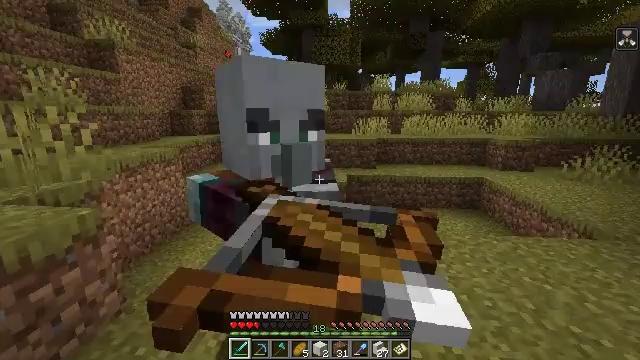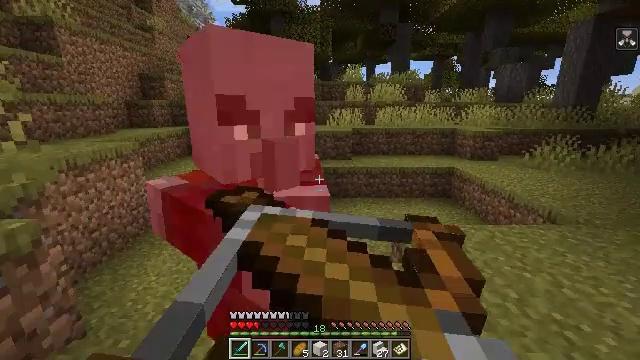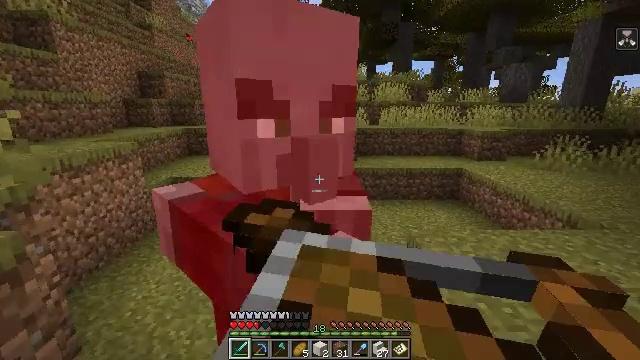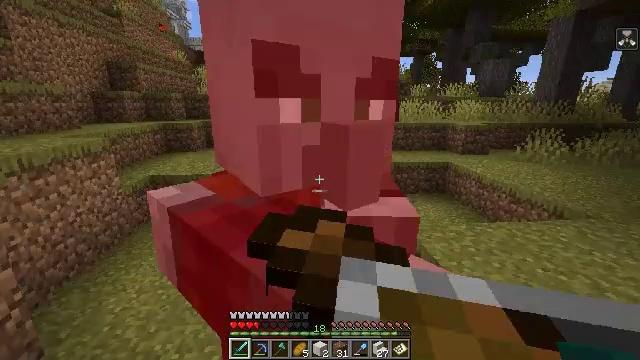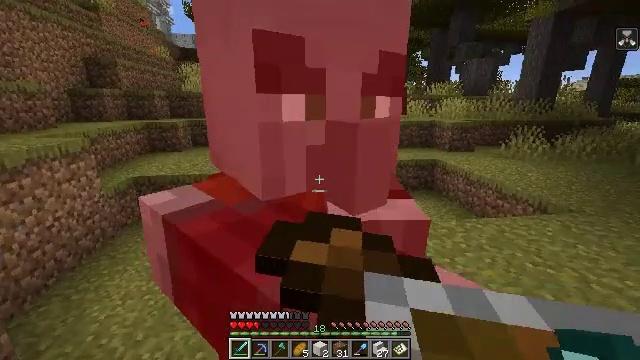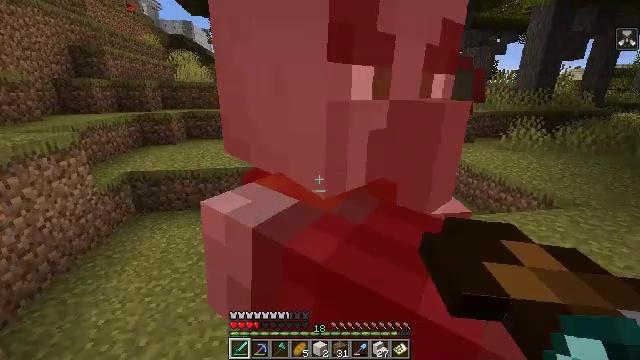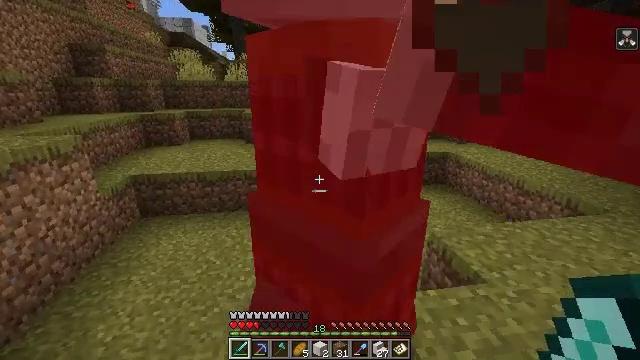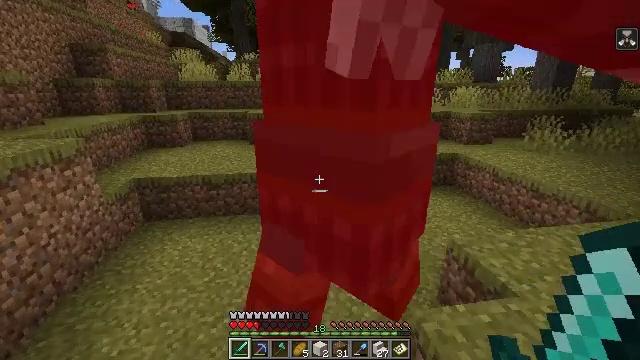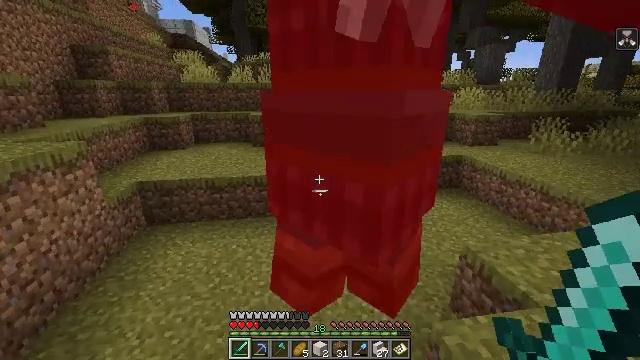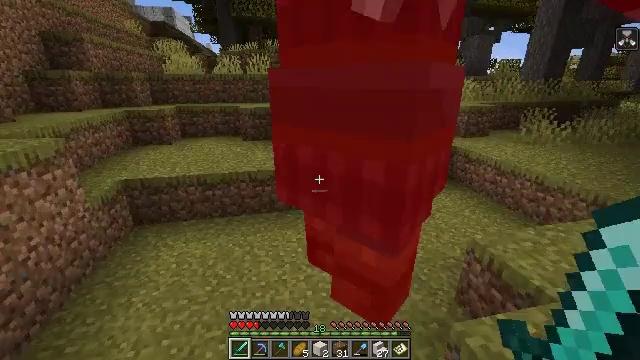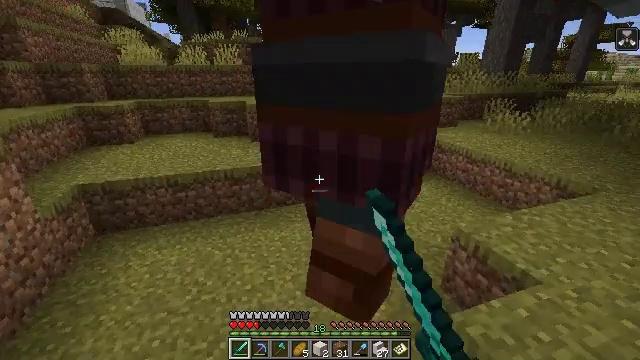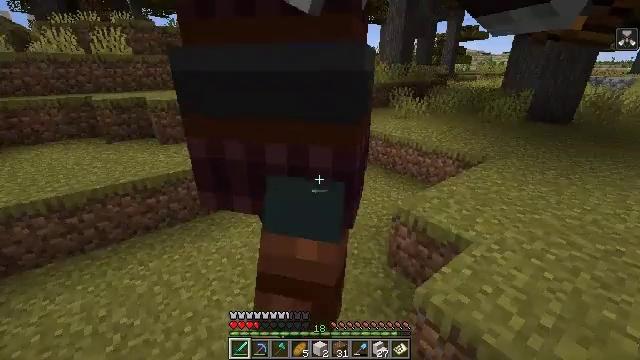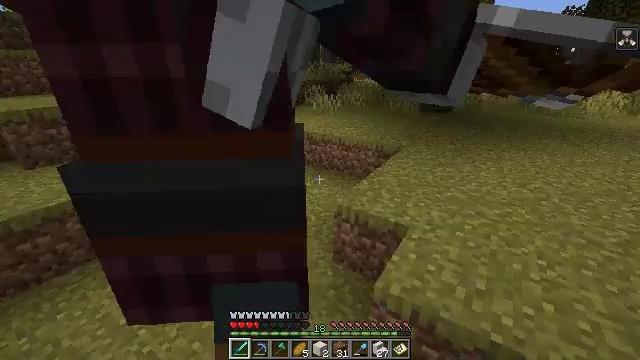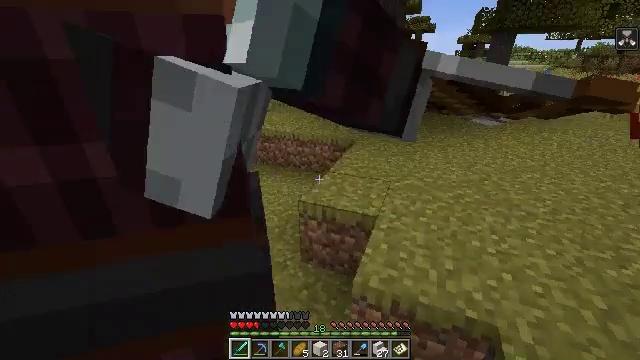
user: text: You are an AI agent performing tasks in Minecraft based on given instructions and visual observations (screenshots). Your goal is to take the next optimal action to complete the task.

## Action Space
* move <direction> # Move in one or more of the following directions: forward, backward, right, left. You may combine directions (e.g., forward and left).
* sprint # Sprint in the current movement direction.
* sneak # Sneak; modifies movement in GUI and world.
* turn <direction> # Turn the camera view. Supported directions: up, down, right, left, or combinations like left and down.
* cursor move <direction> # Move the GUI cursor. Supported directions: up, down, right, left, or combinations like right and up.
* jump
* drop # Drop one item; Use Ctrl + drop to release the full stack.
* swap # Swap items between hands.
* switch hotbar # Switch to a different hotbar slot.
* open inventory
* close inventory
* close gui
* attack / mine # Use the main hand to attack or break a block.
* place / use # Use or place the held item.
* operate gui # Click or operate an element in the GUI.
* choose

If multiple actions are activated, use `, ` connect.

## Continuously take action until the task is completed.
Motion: motion action
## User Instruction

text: Eliminate hostile mobs.
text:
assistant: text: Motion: move forward and move left, turn right and down, attack / mine
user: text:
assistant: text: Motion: move forward and move left, attack / mine
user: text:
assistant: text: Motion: move forward and move left, turn right and down, attack / mine
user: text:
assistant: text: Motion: move forward and move left, turn right, attack / mine
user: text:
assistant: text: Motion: move forward and move left, turn right and down, attack / mine
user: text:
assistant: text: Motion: move forward and move left, attack / mine
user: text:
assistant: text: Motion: move forward and move left, attack / mine
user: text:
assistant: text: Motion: move forward and move left
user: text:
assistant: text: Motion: move forward and move left, turn right and down, attack / mine
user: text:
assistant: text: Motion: move forward and move left, turn right and down, attack / mine
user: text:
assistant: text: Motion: move forward and move left, turn right and down, attack / mine
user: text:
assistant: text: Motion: move forward and move left, turn right
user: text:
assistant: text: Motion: move forward and move left, turn right
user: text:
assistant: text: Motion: attack / mine